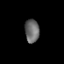
Tissue: prostate
Cell type: T cells
Senescence score: 0.7367
Nuclear area (px): 329
Mean DAPI intensity: 105.061